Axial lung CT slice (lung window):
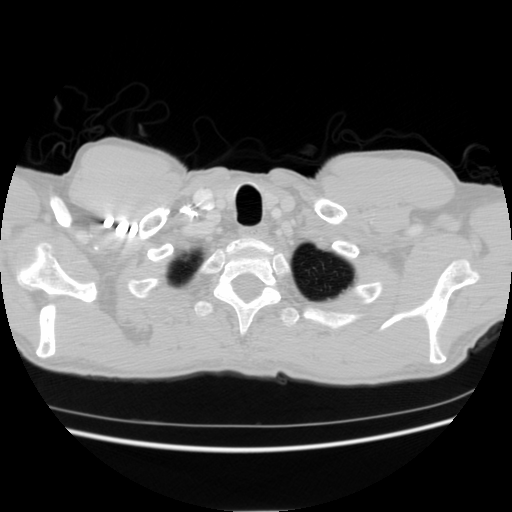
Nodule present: no